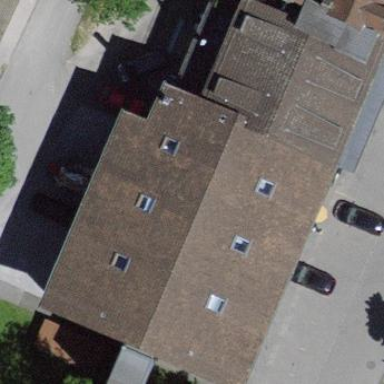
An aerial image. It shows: Building with roof made of roof tiles.